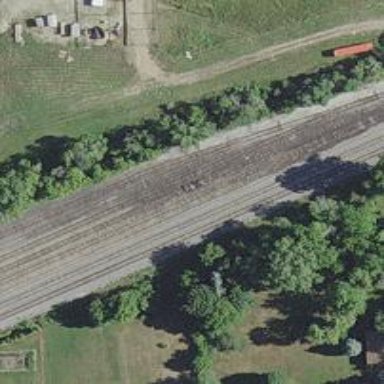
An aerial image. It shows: Railway yard.